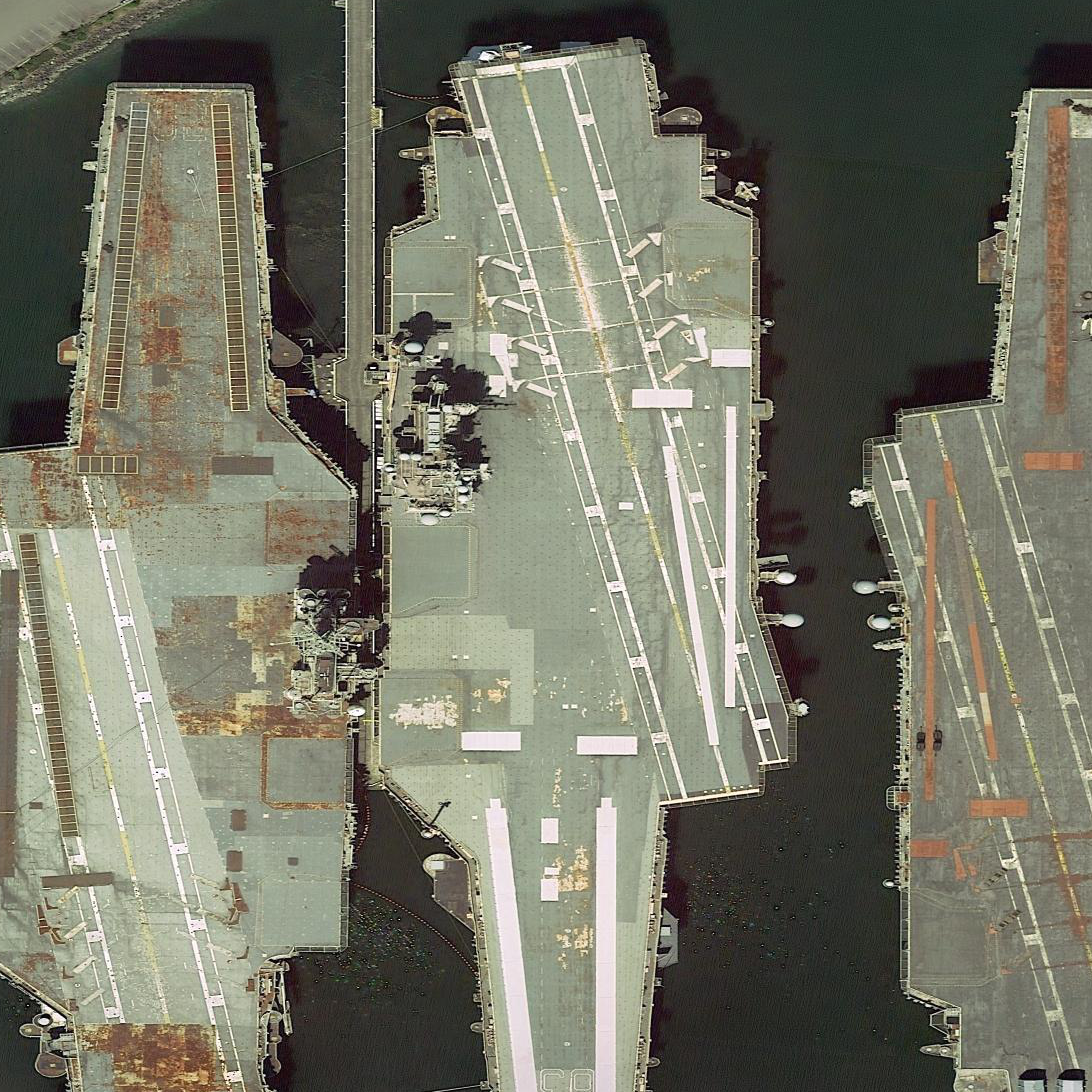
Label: aircraft_carrier